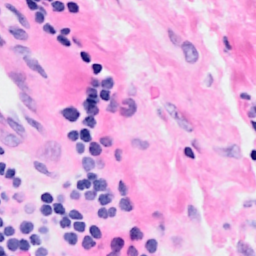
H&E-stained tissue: Breast